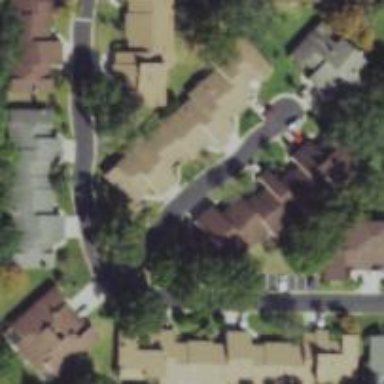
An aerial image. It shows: Living street.